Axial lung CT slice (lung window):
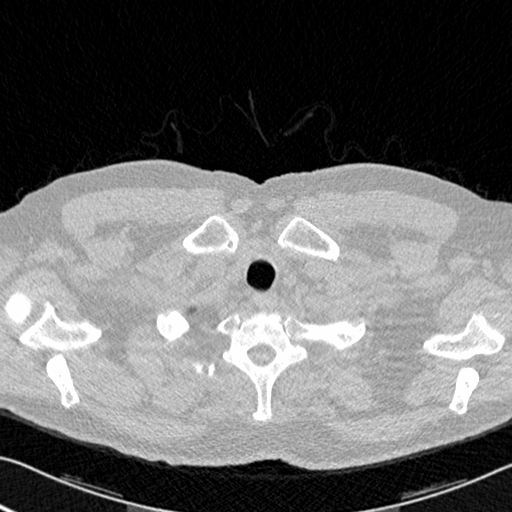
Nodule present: no